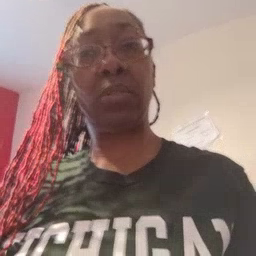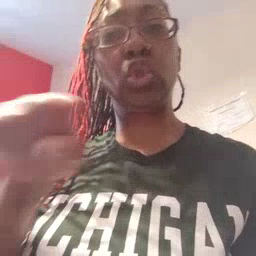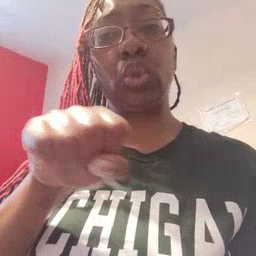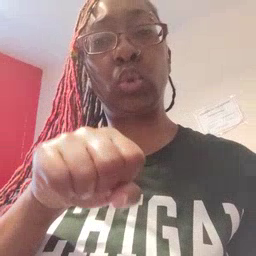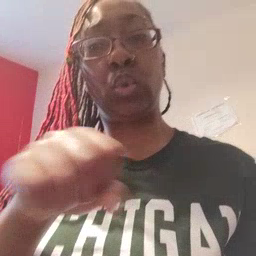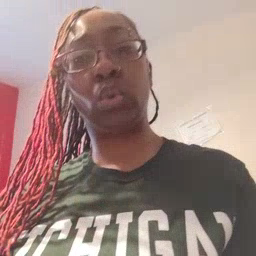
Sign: shoe